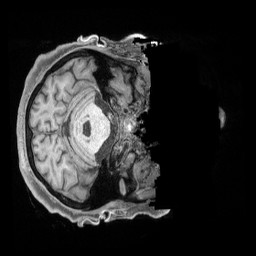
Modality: T1w
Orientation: axial
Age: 73
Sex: male
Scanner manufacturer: siemens
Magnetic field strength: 3 T
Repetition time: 2.4 s
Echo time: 0.00228 s